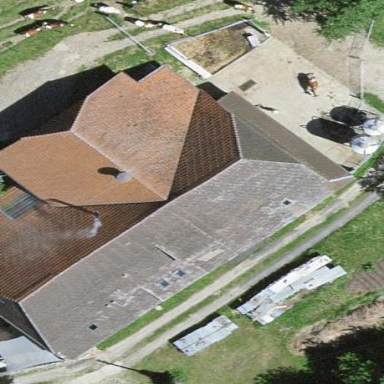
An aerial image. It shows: Farm building.